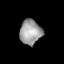
Tissue: lung
Cell type: Others
Senescence score: 0.1986
Nuclear area (px): 526
Mean DAPI intensity: 158.006